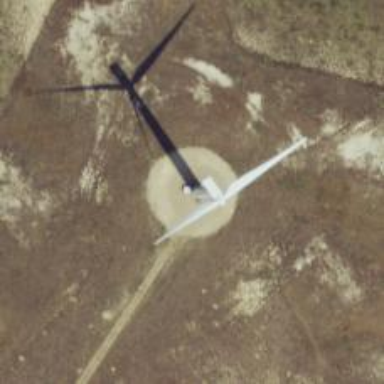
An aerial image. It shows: Wind power generator employing wind turbines.